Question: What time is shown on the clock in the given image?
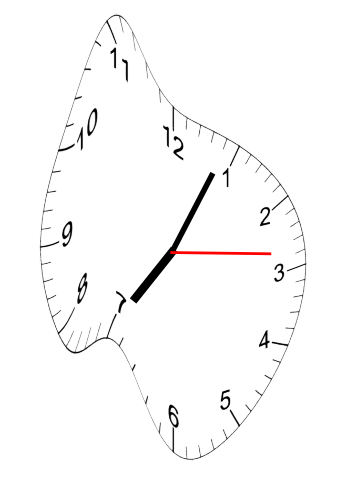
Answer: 07:04:14